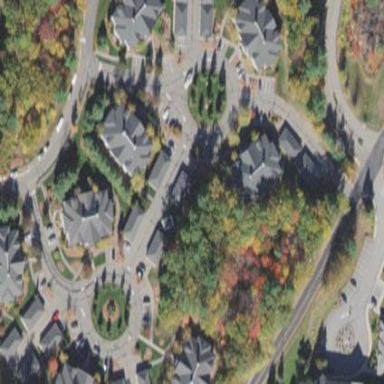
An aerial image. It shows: Residential area.